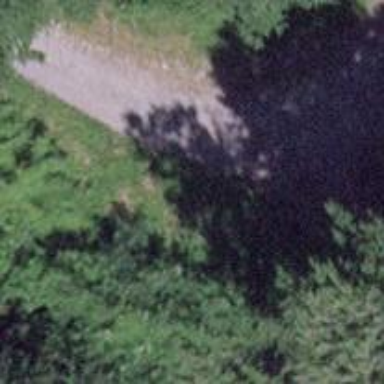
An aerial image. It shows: Gravel track with grade4 track type.